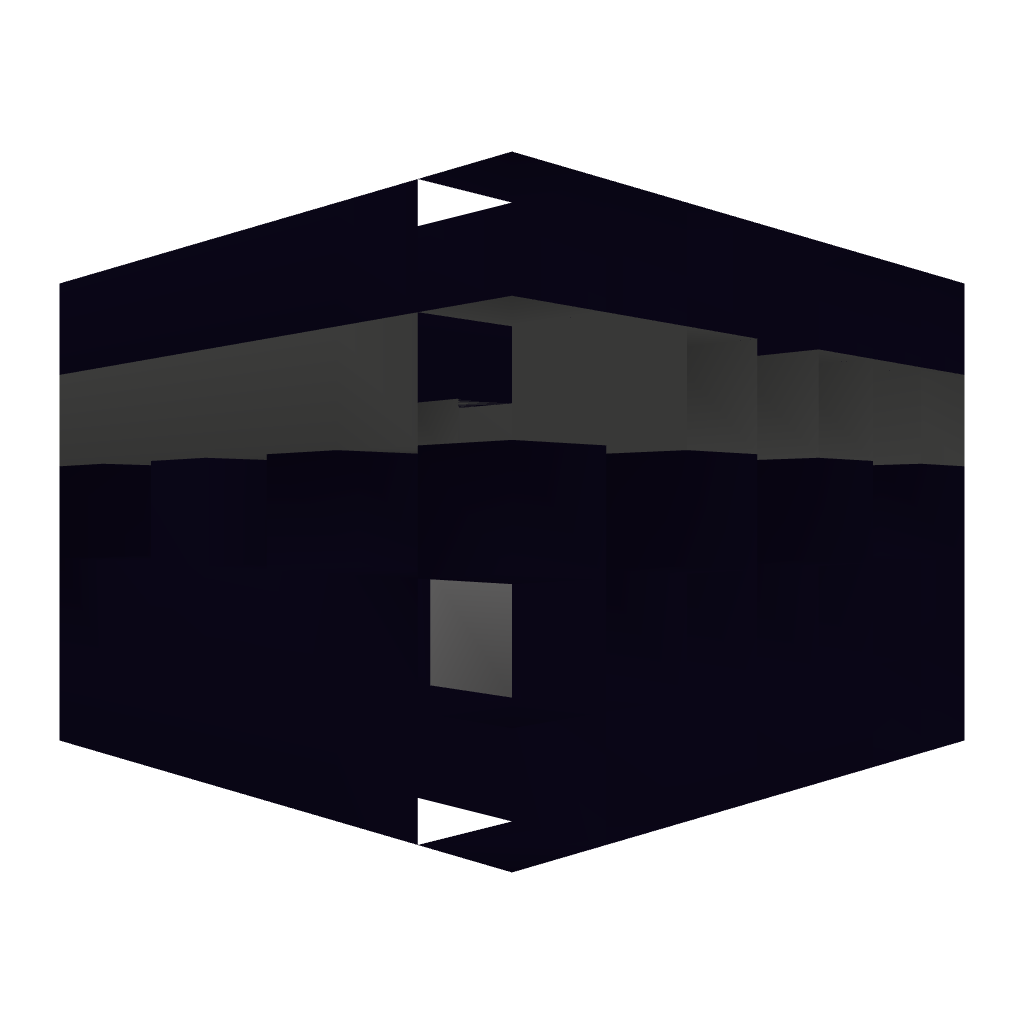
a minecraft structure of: proximity slime flood trap